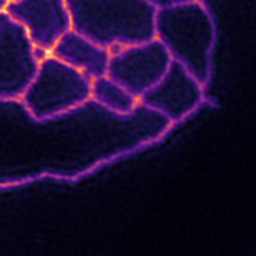
Label: Super-resolution ER image